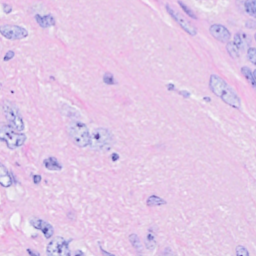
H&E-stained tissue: Breast